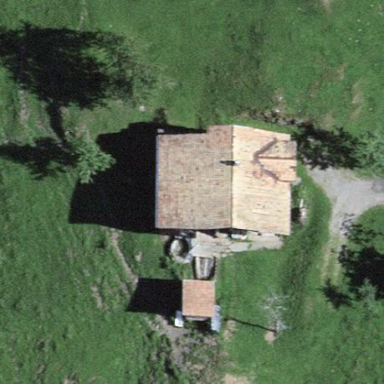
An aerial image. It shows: Farm building.